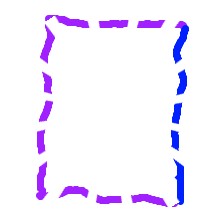
Shape: rectangle